Question: Every program that I'm making using pygtk is right-alignment by default (maybe because my default language is right to left language?)
How can I change it?

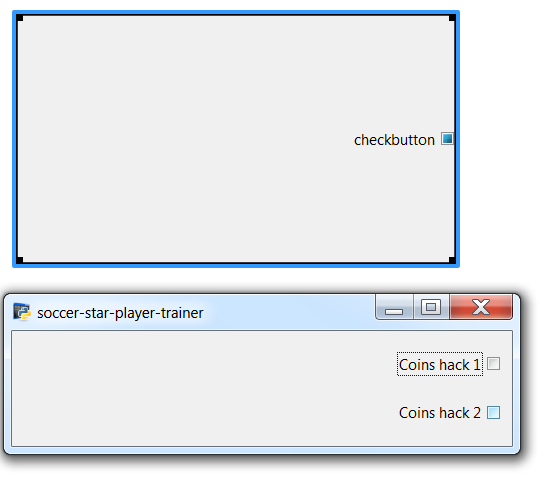
Answer: The orientation of the widgets in a container depends on the locale. You can change the locale settings on Windows by setting the LANG environment variable.
'''
set LANG=en_US
something.py
'''
On Linux you can do the same with the following commands
'''
export LANGUAGE=en_US
something.py
'''
or simply
'''
LANGUAGE=en_US something.py
'''